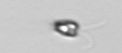
Label: Pyramimonas